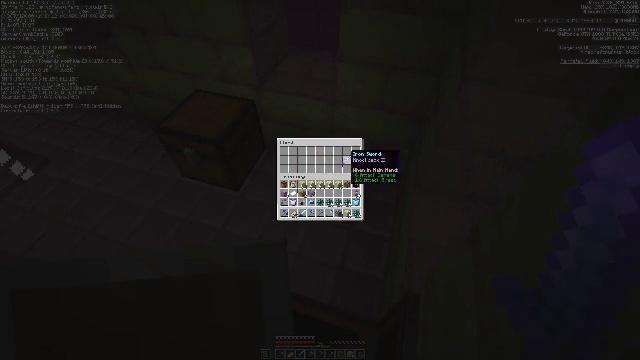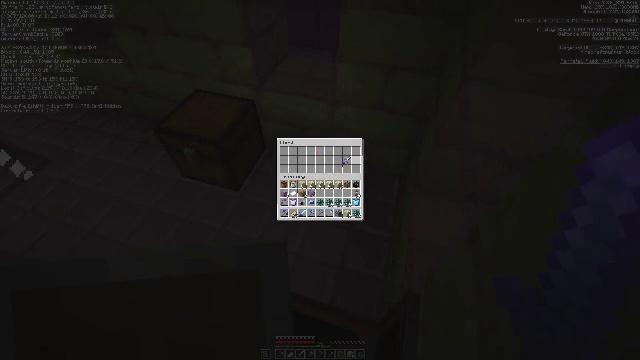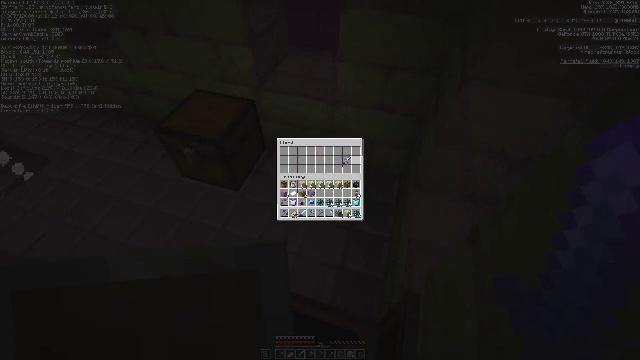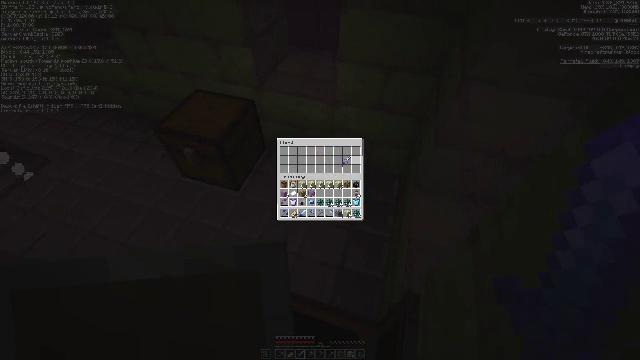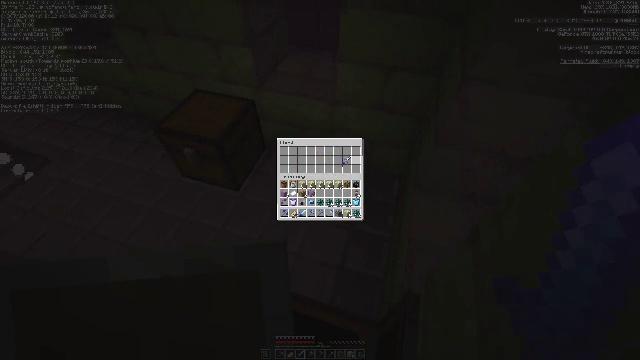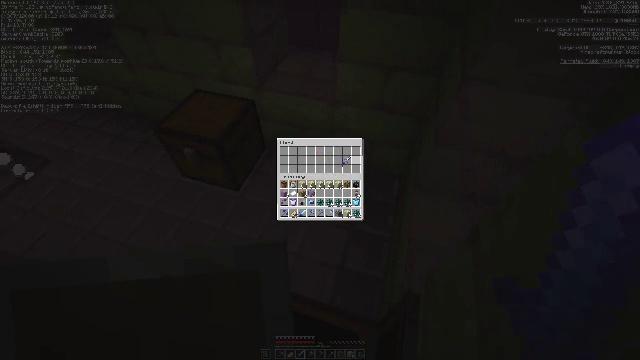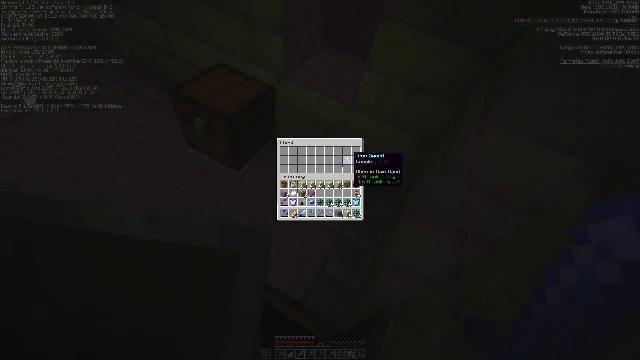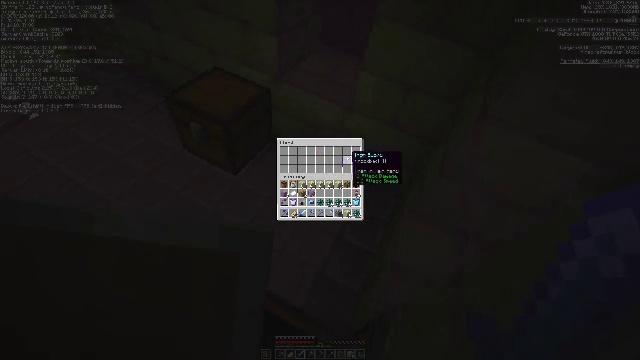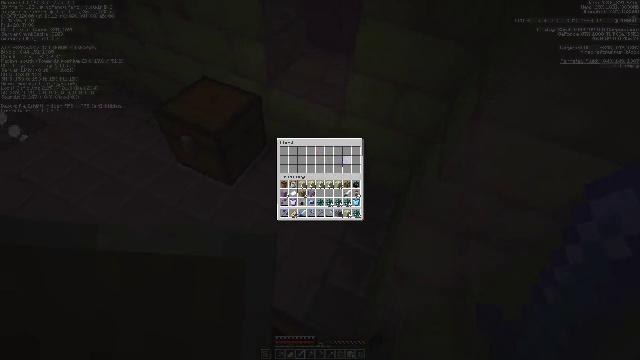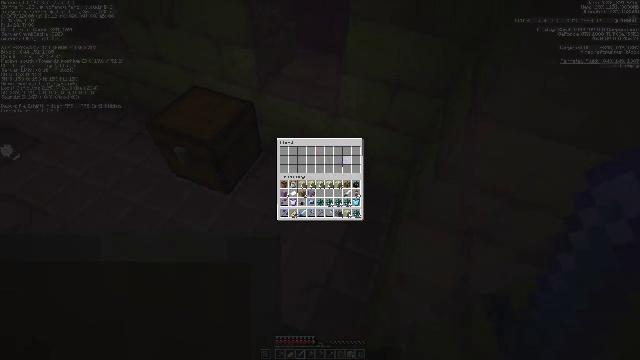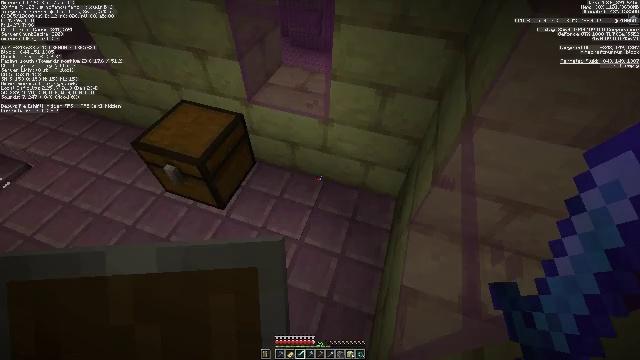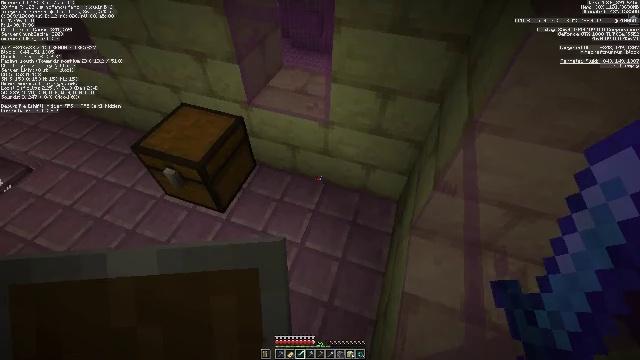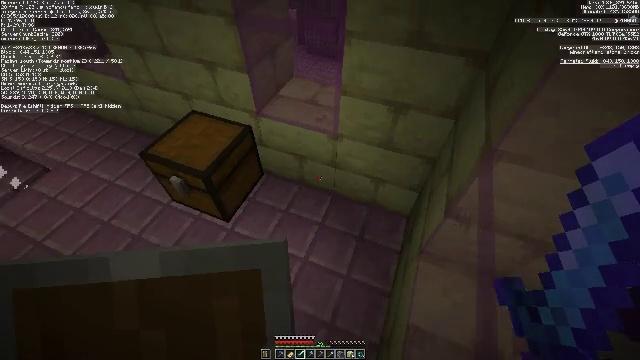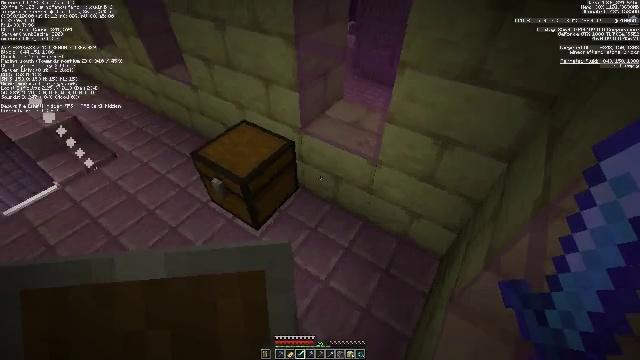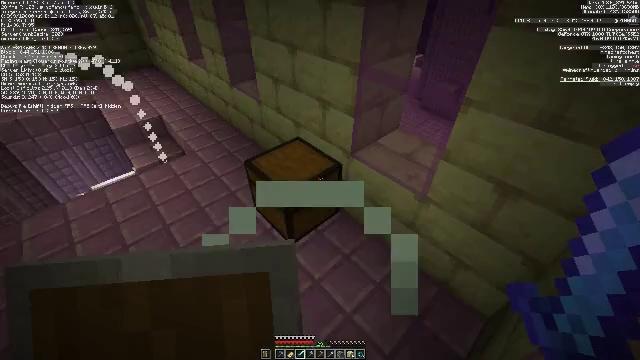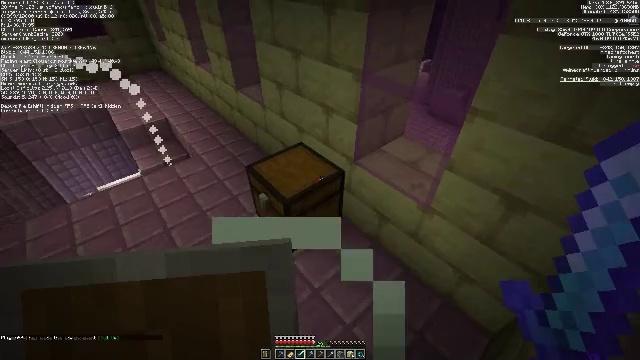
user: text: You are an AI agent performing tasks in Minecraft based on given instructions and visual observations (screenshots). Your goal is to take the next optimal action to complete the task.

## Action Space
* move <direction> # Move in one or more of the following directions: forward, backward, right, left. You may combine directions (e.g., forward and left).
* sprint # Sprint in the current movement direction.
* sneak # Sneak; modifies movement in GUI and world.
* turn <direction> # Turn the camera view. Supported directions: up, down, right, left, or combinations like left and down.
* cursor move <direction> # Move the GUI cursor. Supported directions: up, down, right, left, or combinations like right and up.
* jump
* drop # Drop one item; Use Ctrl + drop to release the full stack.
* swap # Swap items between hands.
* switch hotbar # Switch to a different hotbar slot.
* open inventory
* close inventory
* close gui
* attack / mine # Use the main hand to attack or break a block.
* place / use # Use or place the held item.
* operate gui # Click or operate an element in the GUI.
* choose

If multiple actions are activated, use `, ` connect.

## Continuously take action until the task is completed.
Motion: motion action
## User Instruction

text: Reclaim the chest into your inventory.
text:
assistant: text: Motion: sneak, turn right
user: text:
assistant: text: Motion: sneak
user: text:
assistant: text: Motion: sneak, attack / mine
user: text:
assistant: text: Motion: sneak, attack / mine
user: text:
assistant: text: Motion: sneak, attack / mine
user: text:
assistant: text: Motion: sneak
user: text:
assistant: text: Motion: sneak
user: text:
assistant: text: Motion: sneak, attack / mine
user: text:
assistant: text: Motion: sneak, attack / mine
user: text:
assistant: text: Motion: sneak, attack / mine, open inventory
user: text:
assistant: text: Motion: open inventory
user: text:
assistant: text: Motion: turn left
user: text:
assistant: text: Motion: turn left and up
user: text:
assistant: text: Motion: move forward, turn left and up
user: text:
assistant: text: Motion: move forward, turn left
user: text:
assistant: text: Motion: move forward, turn left
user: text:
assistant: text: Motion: turn left
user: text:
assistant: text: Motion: turn left, use / place
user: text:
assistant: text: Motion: turn left, use / place
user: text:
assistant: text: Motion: use / place
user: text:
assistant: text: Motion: use / place
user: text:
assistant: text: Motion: no_op
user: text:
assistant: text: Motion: no_op
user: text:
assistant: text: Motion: no_op
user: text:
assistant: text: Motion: no_op
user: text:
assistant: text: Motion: no_op
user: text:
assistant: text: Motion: no_op
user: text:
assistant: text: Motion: turn up
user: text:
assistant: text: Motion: turn left and up
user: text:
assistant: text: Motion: no_op